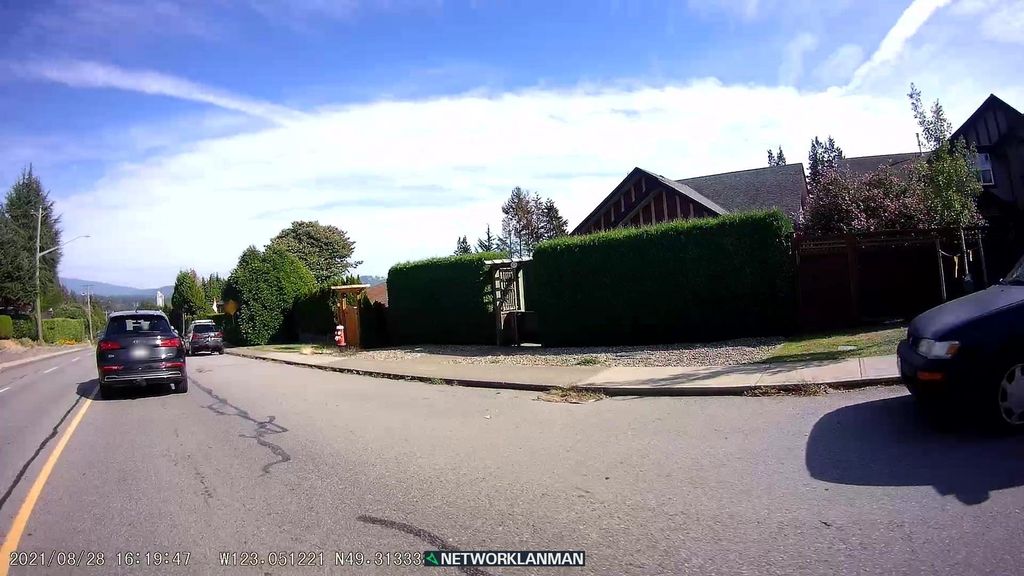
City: vancouver